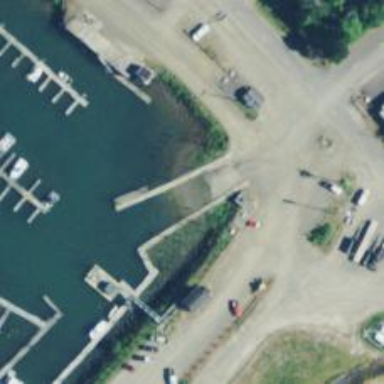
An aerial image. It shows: Slipway on leisure land.